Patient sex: F
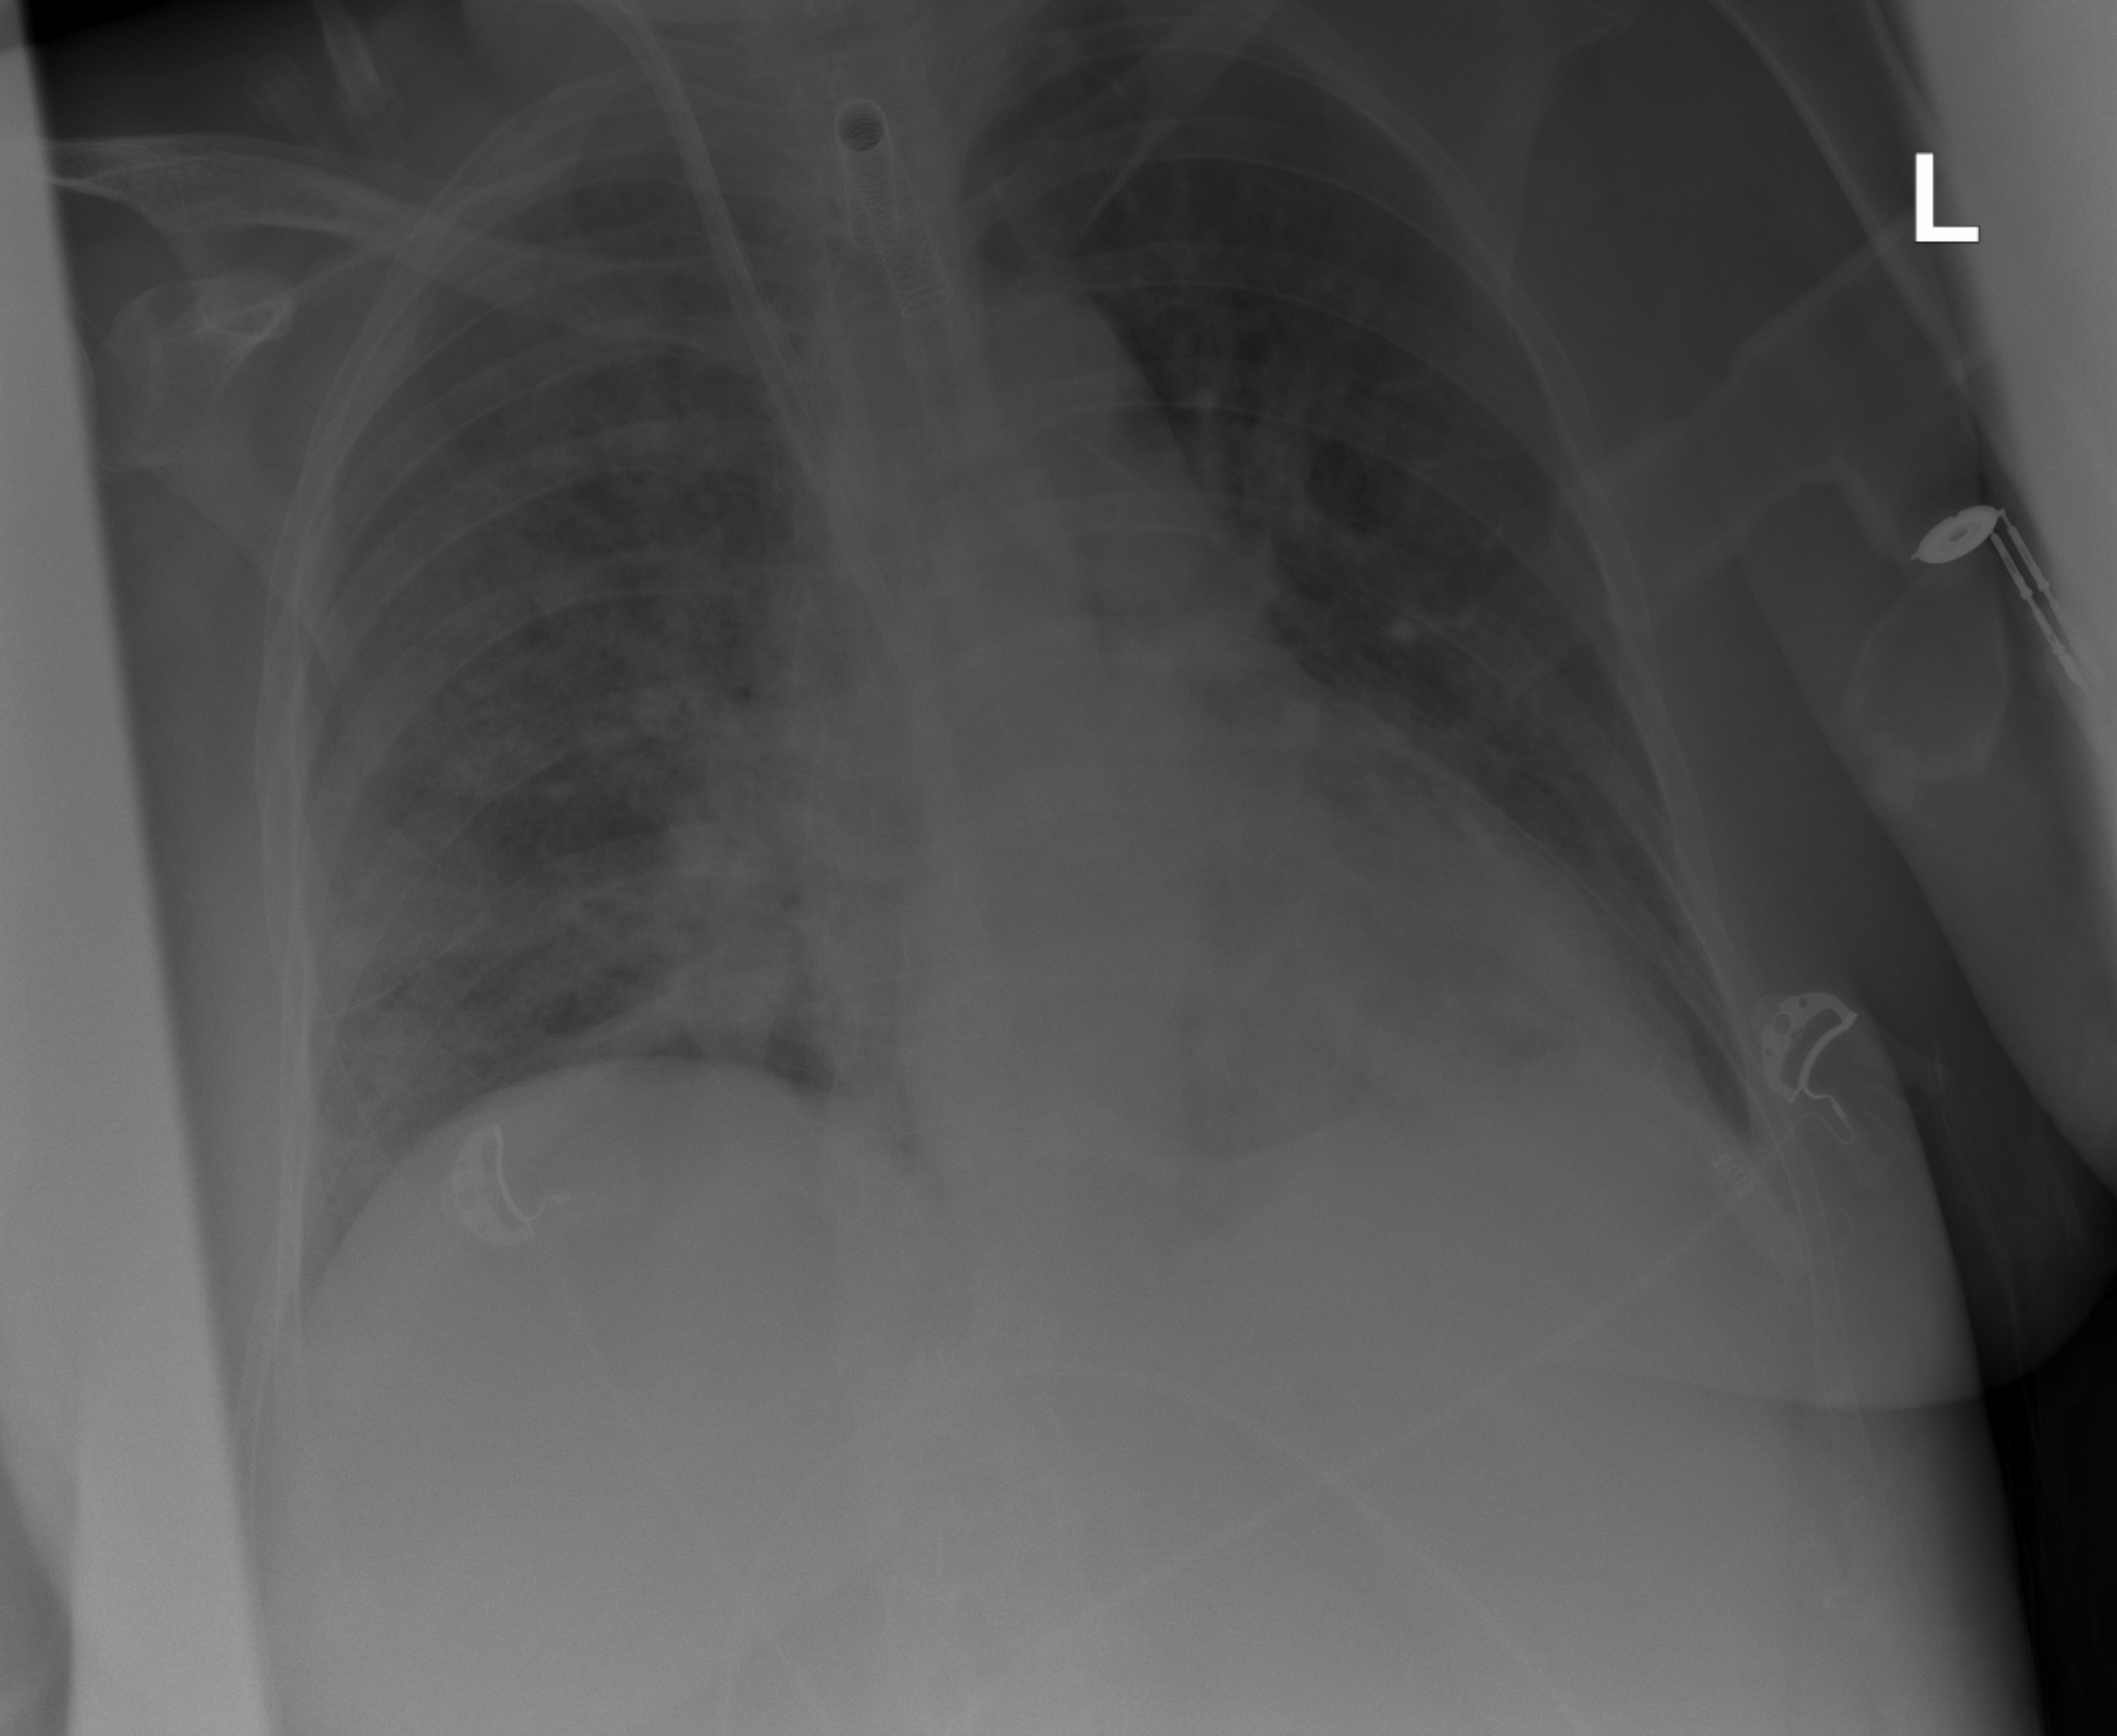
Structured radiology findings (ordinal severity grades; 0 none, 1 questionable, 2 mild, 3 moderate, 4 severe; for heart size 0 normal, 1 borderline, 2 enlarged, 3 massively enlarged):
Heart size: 1
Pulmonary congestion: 0
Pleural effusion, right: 1
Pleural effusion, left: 2
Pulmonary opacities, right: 3
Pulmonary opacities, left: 2
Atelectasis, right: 2
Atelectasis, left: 2